Brain MRI, t2w sequence, axial 2D slice.
Patient: age 23, sex F, weight 95 kg, height 1.95 m
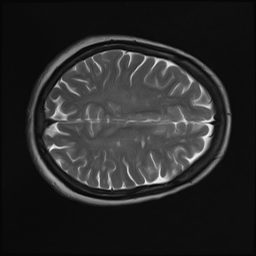